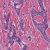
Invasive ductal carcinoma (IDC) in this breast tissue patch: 1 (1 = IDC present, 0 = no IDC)